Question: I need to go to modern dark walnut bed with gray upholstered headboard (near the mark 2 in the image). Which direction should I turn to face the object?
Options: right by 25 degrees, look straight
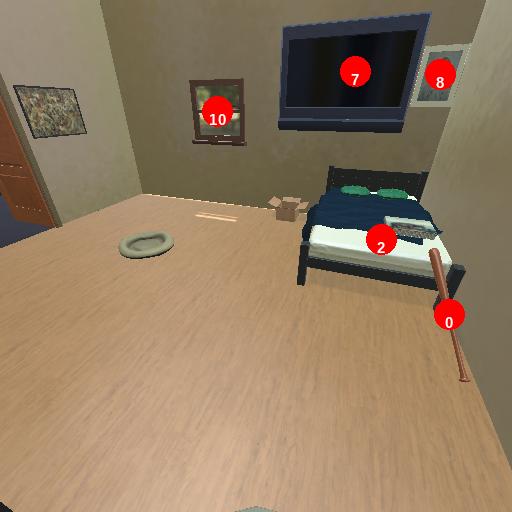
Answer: right by 25 degrees